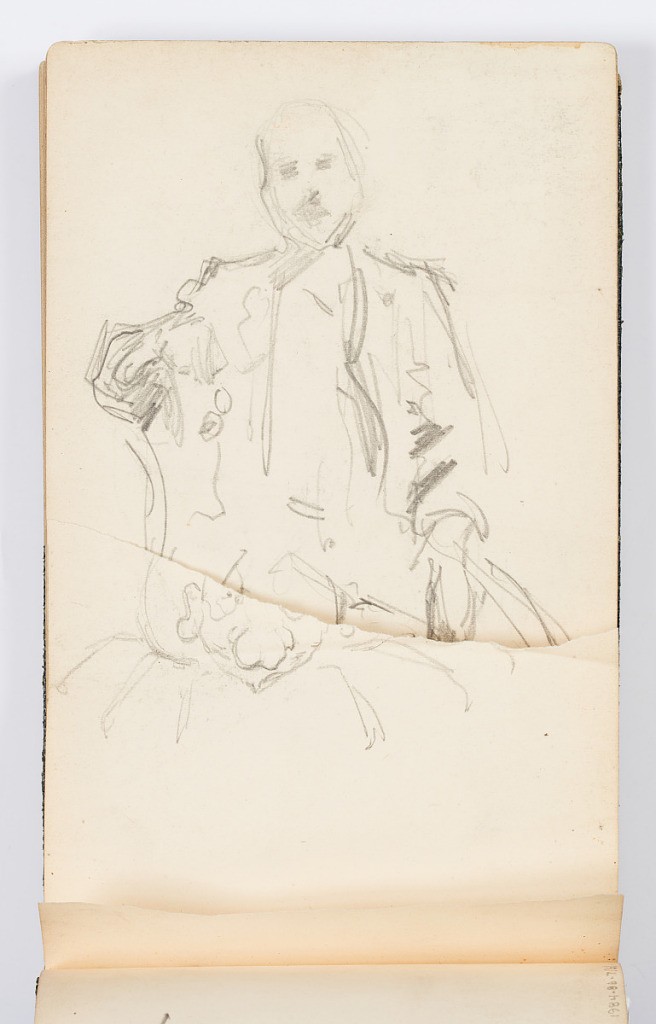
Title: Sketchbook Page
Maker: Kenyon Cox, American, 1856–1919
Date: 1883
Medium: Graphite on paper
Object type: Sketchbook folio
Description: Torn page within sketchbook. Recto: Caricature with human face on spider's body. Verso: Laundry list.